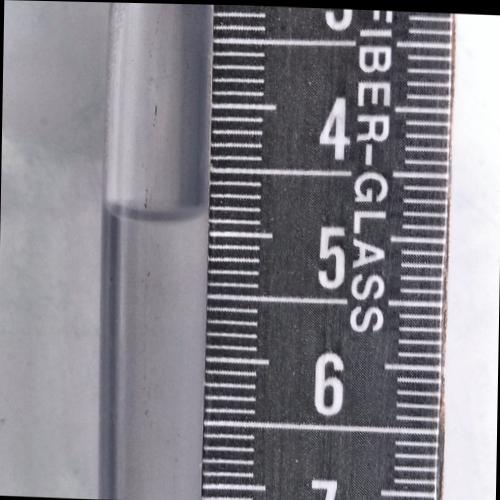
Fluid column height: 4.9 cm